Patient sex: M
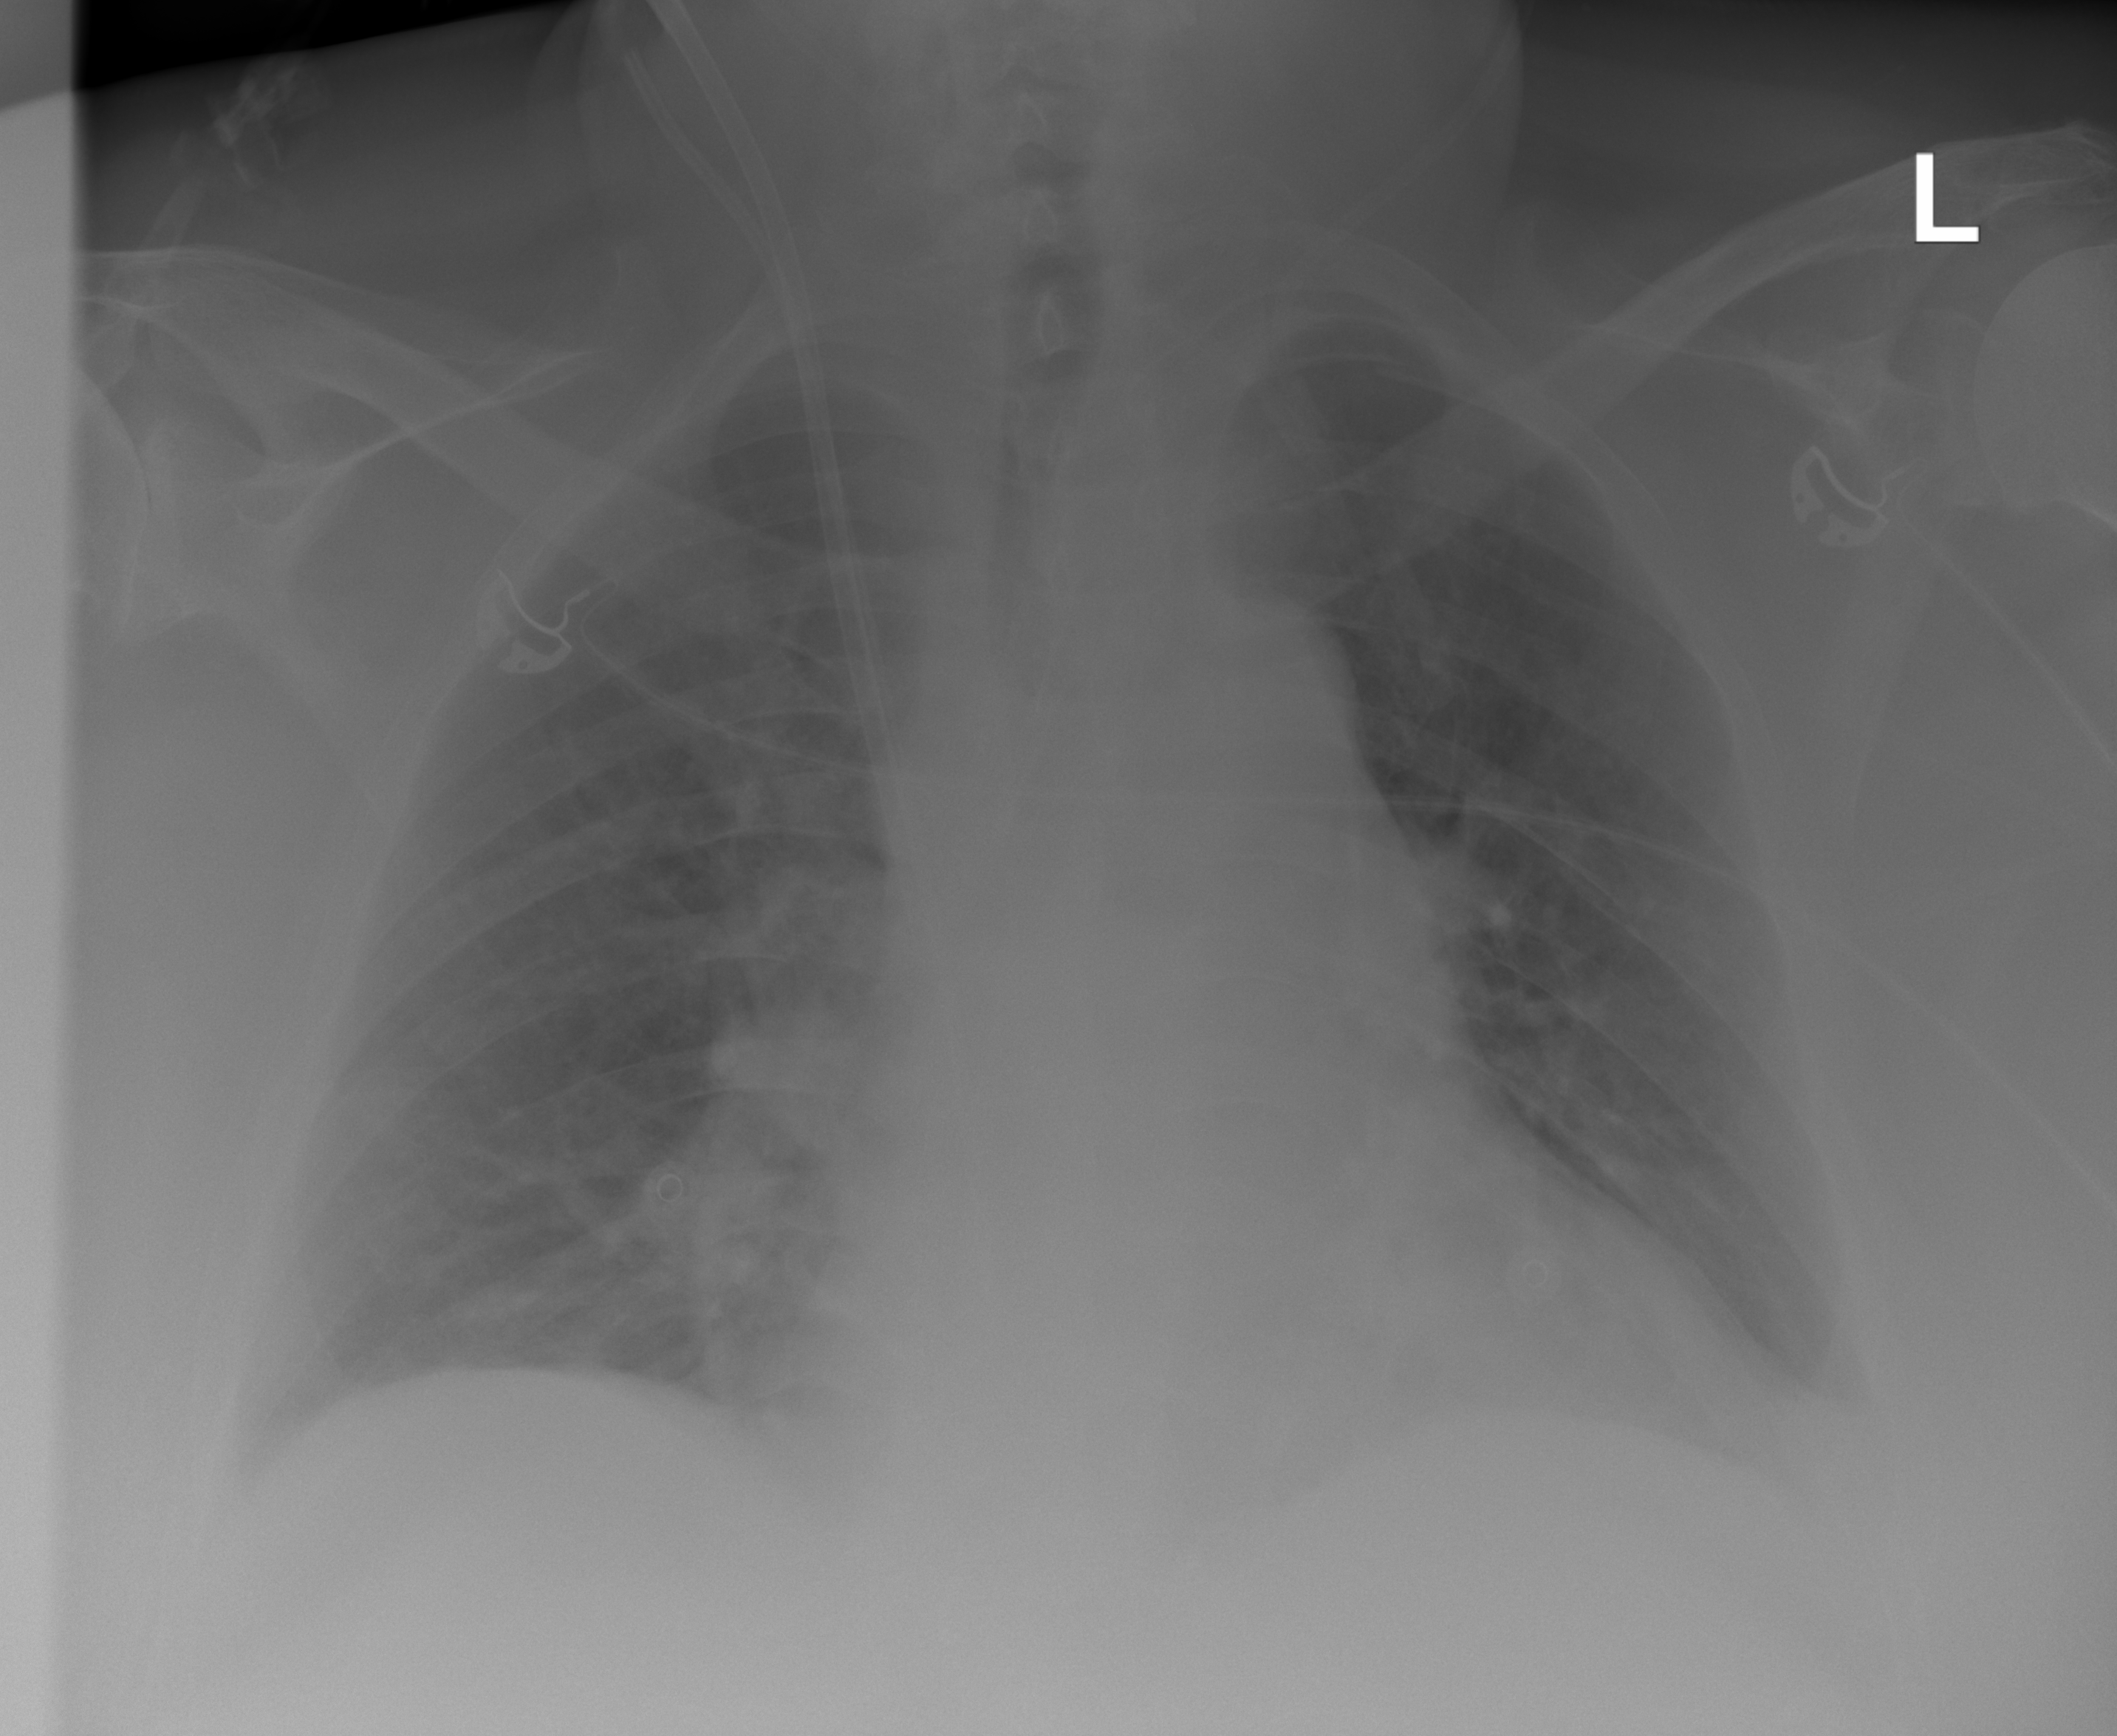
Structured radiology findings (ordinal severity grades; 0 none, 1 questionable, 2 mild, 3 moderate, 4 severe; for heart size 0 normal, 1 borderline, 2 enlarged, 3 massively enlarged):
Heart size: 0
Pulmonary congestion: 0
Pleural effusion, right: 2
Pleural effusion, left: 2
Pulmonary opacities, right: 0
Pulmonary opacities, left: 0
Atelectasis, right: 0
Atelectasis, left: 0